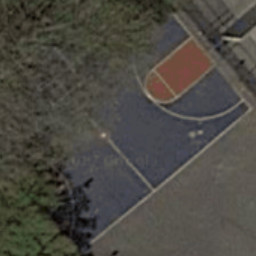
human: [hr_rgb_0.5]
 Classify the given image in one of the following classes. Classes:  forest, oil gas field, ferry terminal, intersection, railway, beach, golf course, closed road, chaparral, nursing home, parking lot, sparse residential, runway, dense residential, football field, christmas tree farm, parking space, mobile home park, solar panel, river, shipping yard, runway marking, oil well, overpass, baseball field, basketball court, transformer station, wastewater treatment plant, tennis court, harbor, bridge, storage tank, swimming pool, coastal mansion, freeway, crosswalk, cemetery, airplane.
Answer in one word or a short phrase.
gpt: basketball court